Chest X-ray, AP view. Patient: 57 years old, sex M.
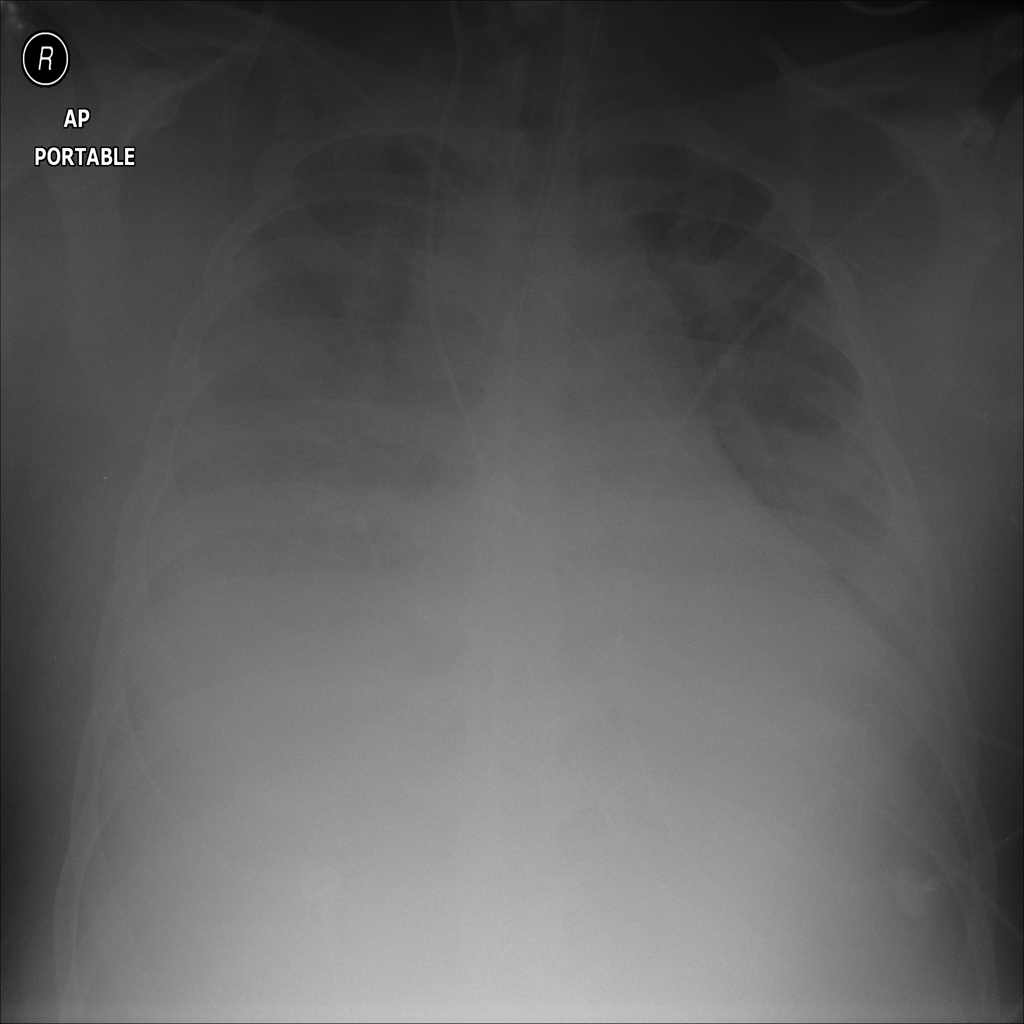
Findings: No Finding